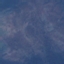
Land use / land cover: HerbaceousVegetation